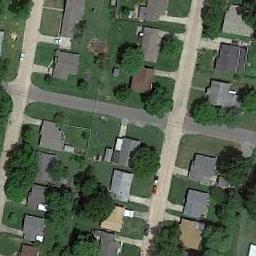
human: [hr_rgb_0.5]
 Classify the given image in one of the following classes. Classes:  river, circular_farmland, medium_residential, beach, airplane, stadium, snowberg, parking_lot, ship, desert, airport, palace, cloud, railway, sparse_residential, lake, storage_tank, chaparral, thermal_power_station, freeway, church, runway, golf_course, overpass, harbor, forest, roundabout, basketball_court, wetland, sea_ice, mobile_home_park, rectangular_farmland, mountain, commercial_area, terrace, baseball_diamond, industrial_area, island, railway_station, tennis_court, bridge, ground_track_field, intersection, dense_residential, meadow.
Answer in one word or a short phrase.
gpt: medium_residential